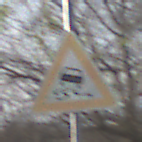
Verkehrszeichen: SchleuderOderRutschgefahr
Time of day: MorningAfternoon
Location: Outdoor (Nature)
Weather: PartlyCloudy
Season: NotSpecified
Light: Natural